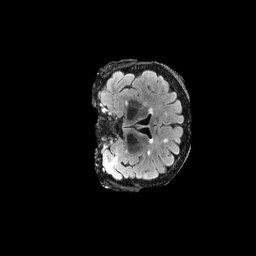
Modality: FLAIR
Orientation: coronal
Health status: ill
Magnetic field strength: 3 T